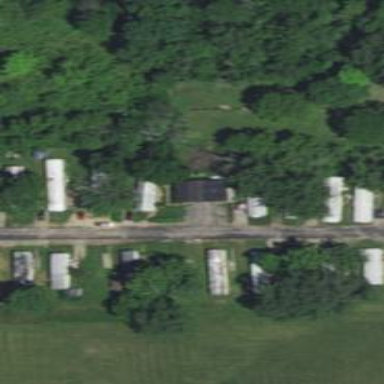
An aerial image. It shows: Residential area with mobile homes.